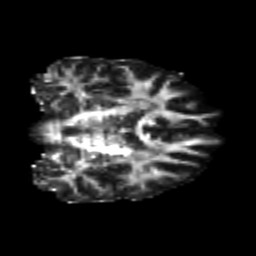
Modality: FA
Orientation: coronal
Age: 22
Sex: female
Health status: healthy
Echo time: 0.074 s